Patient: sex M, age 55
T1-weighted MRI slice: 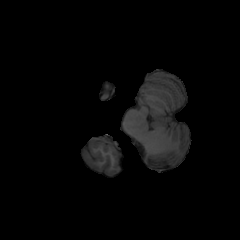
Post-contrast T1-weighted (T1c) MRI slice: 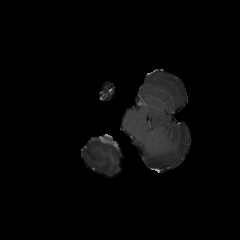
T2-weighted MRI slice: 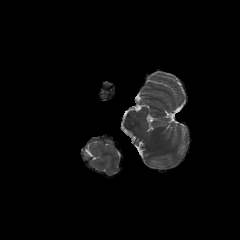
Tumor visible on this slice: no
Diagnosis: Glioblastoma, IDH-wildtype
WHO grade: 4